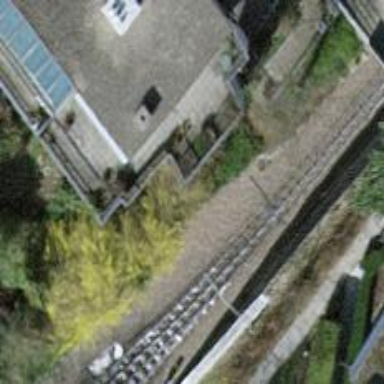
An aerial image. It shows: Railway switch.